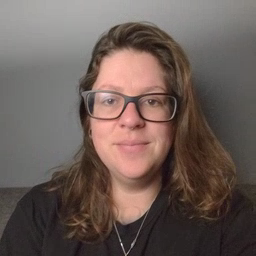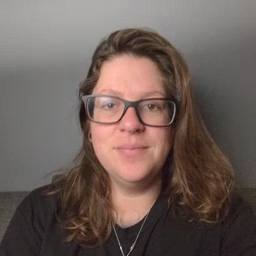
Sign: noisy